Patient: sex M, age 43
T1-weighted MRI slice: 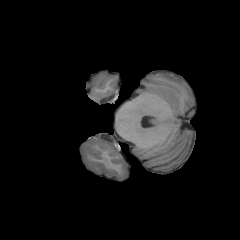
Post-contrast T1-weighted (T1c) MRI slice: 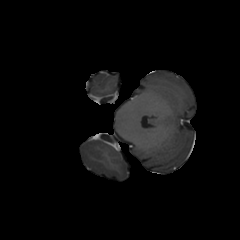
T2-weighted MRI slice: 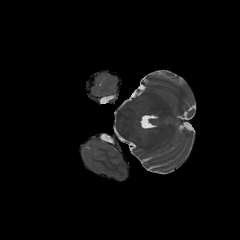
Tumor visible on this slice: no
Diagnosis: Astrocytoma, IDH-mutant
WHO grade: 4